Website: macys
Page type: delivery-shipping
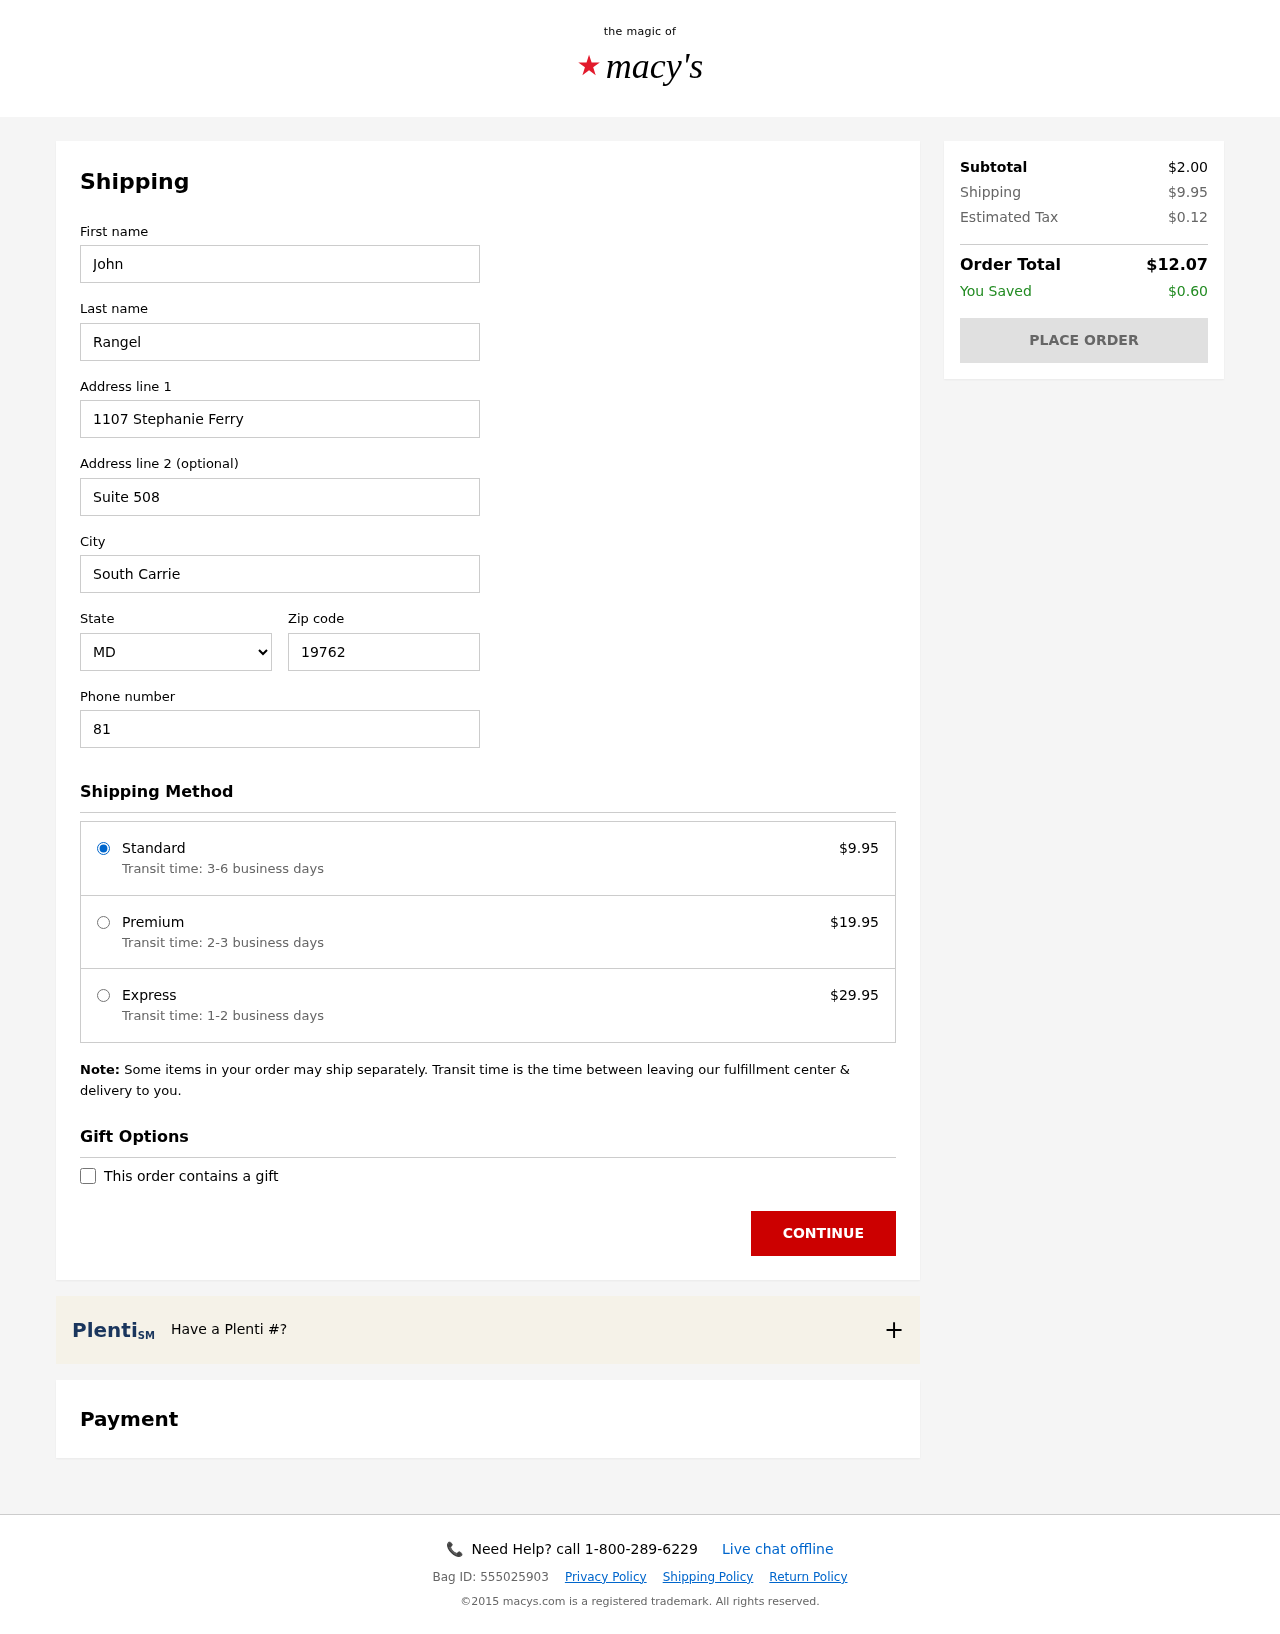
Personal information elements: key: PII_CITY
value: South Carrie
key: PII_FIRSTNAME
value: John
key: PII_LASTNAME
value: Rangel
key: PII_PHONE
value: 8176539206
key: PII_POSTCODE
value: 19762
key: PII_STATE_ABBR
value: MD
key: PII_STREET
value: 1107 Stephanie Ferry
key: PII_STREET2
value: Suite 508
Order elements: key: ORDER_SHIPPING_COST
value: $9.95
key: ORDER_SHIPPING_PREMIUM
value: $19.95
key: ORDER_SHIPPING_EXPRESS
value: $29.95
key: ORDER_SUBTOTAL
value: $2.00
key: ORDER_TAX
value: $0.12
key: ORDER_TOTAL
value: $12.07
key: ORDER_SAVINGS
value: $0.60